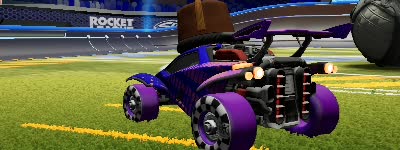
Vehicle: octane